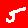
Digit: 5